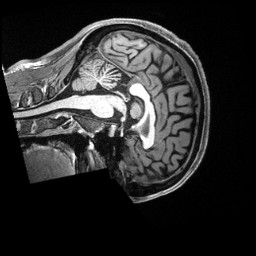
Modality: T1w
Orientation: sagittal
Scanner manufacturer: siemens
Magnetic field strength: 3 T
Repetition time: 2.5 s
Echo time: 0.00231 s